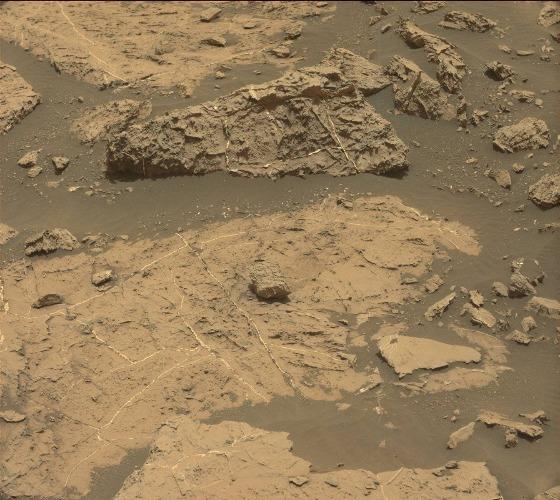
Terrain classes present: Bedrock, Gravel / Sand / Soil, Rock, Shadow